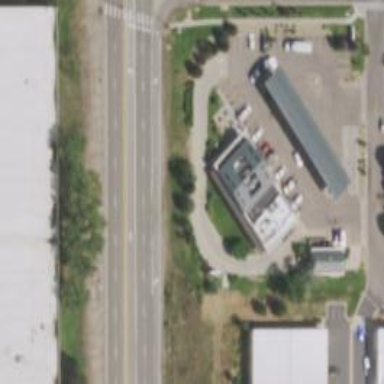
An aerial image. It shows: Fuel station.